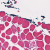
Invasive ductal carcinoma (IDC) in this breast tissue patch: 0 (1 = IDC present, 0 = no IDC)